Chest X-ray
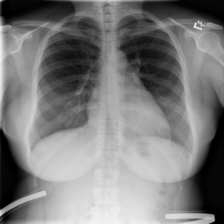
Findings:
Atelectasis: negative
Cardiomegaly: positive
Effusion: negative
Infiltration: negative
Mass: negative
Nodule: negative
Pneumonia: negative
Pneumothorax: negative
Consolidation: negative
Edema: negative
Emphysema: negative
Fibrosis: negative
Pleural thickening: negative
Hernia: negative